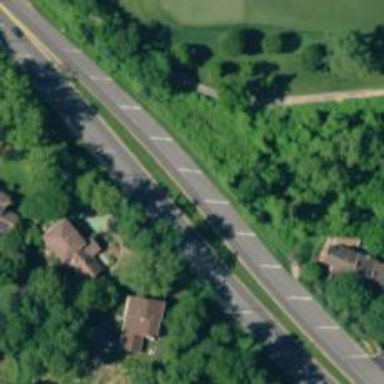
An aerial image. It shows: Secondary road with asphalt surface.